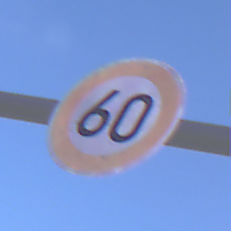
Verkehrszeichen: Geschwindigkeit60
Umgebung: Outdoor, Nature
Tageszeit: MorningAfternoon
Wetter: PartlyCloudy
Licht: Natural
Jahreszeit: NotSpecified
Kontrast: HighContrast